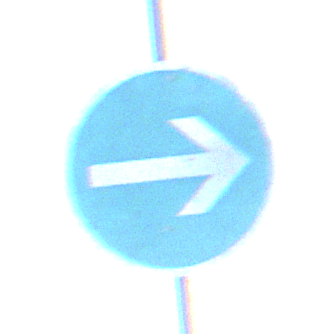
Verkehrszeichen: VorgeschriebeneFahrtrichtungHierRechts
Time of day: SunriseSunset
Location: Outdoor (Nature)
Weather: Clear
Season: Winter
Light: Natural